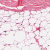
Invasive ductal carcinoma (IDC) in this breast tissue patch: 0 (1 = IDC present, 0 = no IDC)